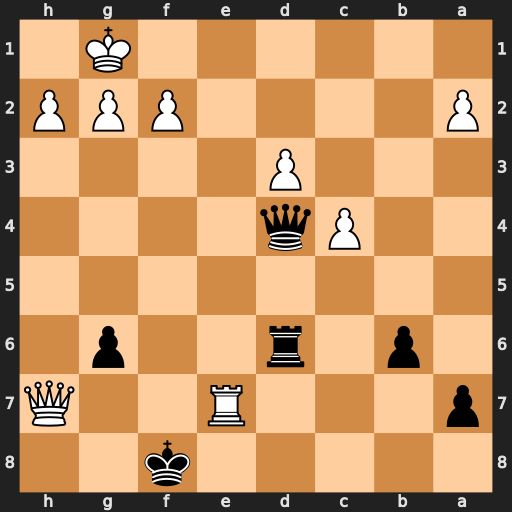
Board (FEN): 5k2/p3R2Q/1p1r2p1/8/2Pq4/3P4/P4PPP/6K1
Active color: b
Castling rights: -
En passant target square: -
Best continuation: Qa1+ Re1 Qxe1#